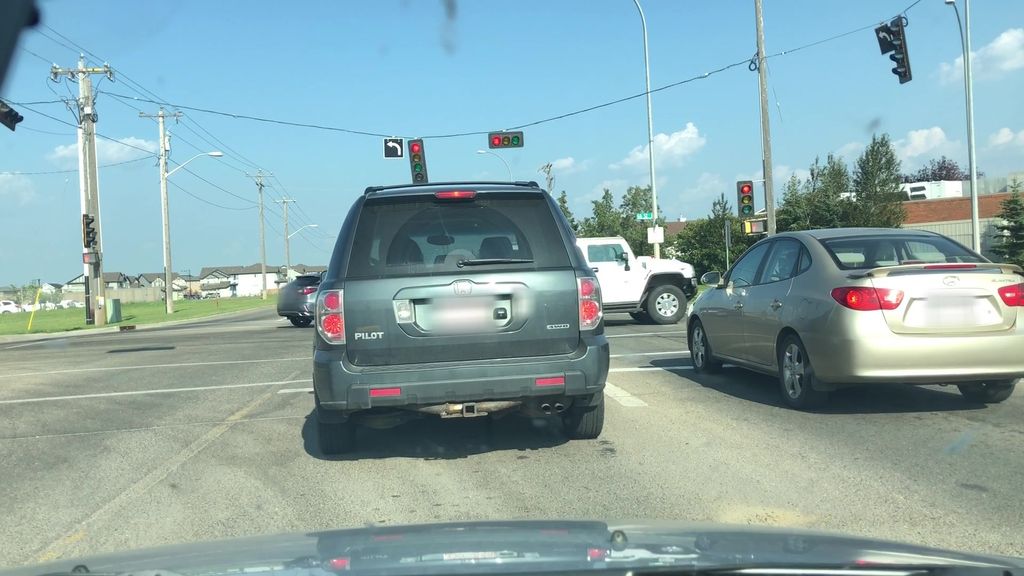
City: edmonton